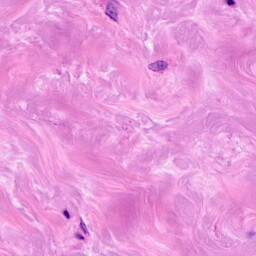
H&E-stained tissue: Breast